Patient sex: M
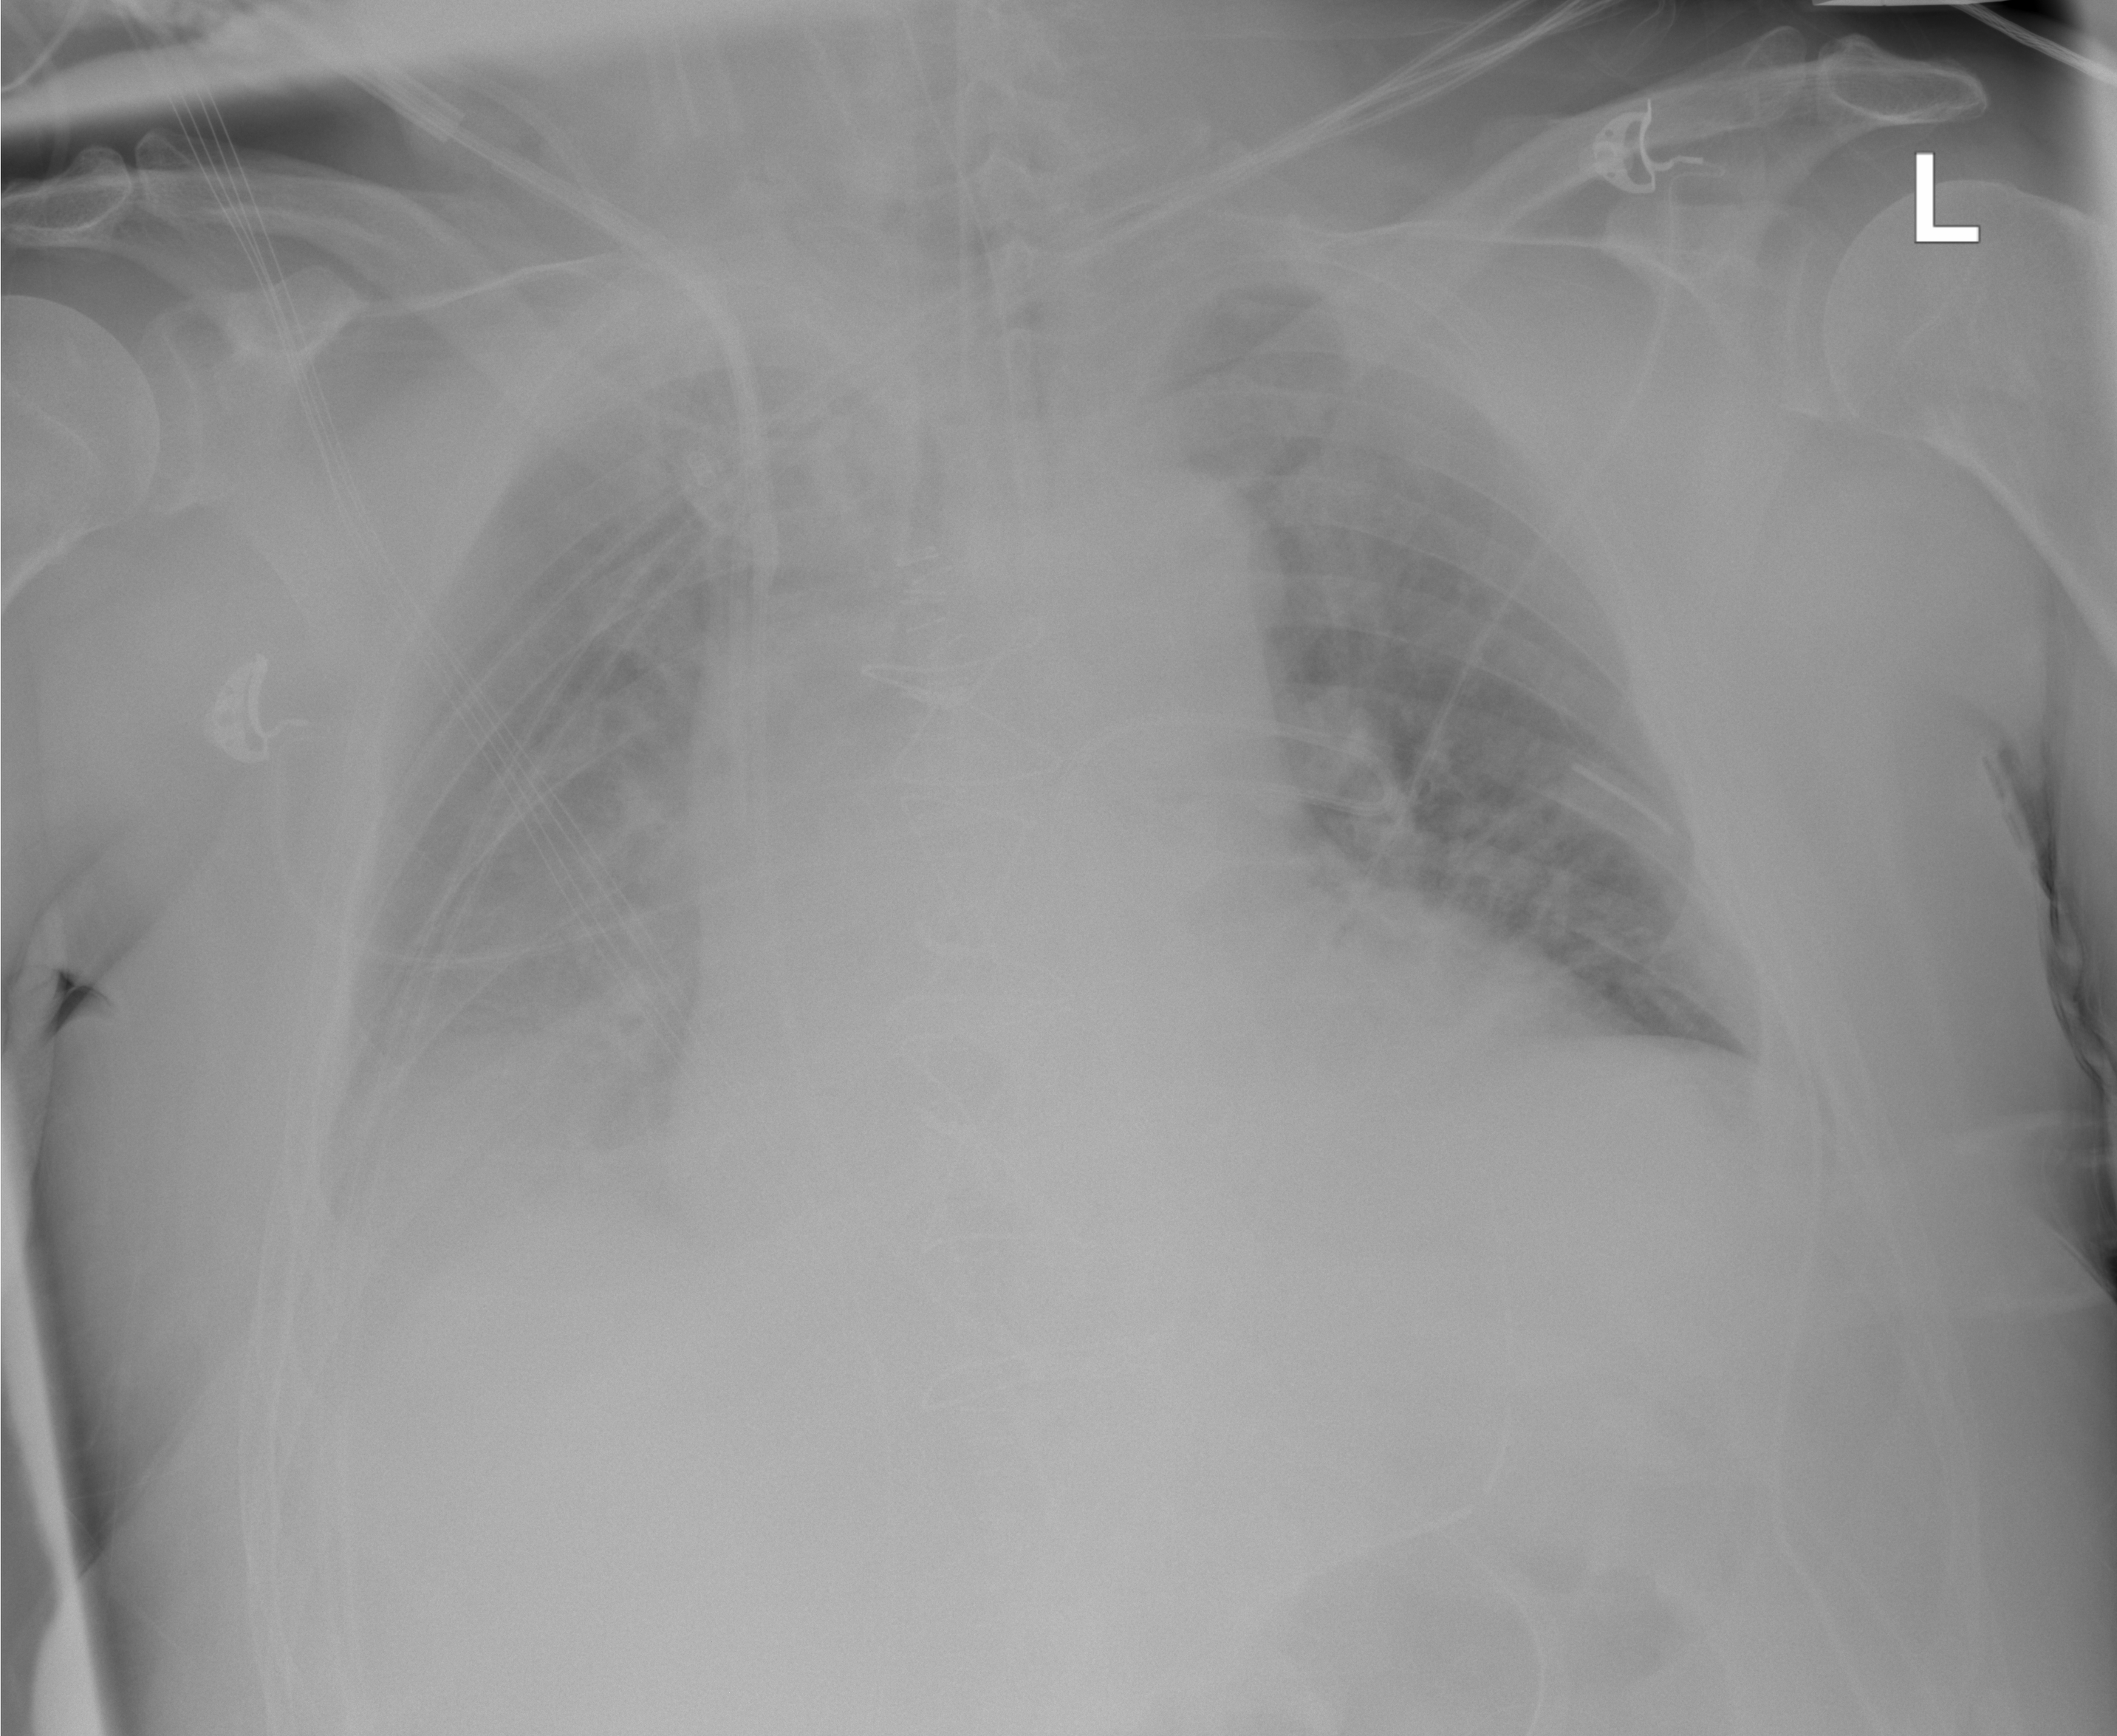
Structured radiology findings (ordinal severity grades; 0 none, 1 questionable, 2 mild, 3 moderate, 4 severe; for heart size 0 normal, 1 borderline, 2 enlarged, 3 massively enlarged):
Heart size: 0
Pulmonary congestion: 2
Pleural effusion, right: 2
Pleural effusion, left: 0
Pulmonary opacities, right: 2
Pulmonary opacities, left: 1
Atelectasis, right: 2
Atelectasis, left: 0